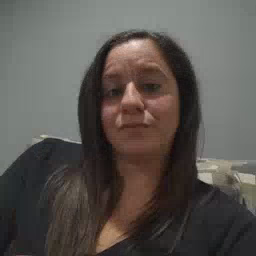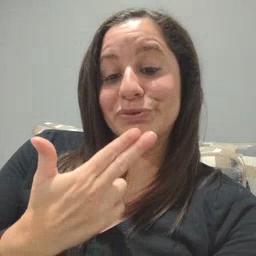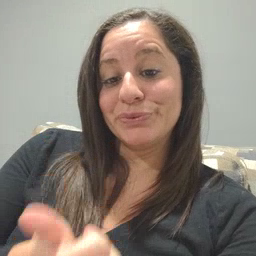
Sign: cute